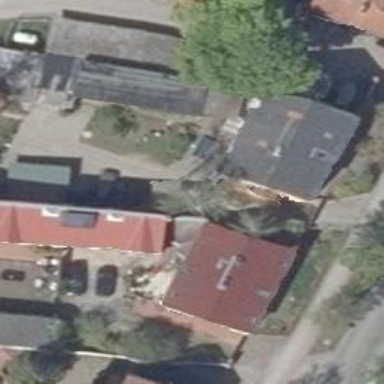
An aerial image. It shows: Detached building.